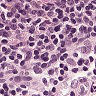
Metastatic tissue present: no